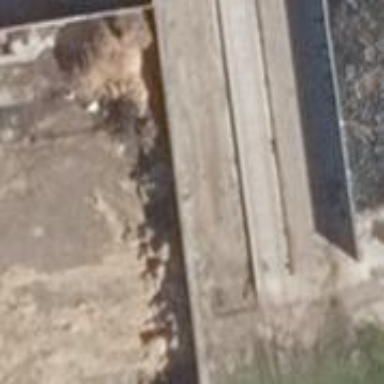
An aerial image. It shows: Bunker silo.